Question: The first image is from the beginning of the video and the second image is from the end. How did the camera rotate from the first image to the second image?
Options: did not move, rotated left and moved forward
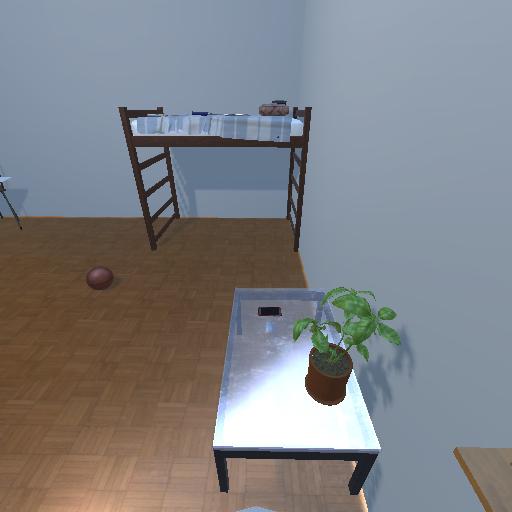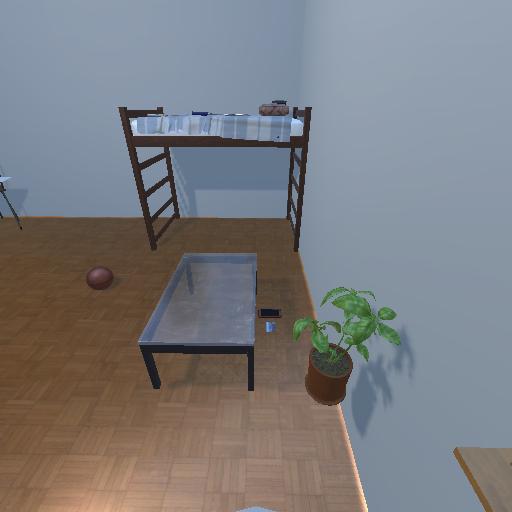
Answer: did not move